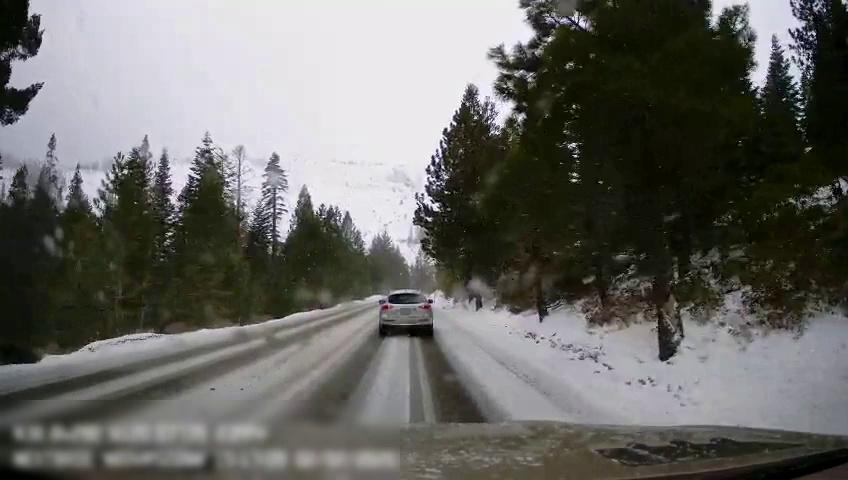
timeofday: Day
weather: Snowy
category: Drivable Space
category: Vehicles | Car